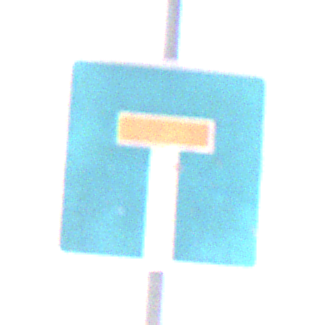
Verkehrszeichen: Sackgasse
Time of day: Midday
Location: Outdoor (Nature)
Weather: PartlyCloudy
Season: NotSpecified
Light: Natural